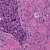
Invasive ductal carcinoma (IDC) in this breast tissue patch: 1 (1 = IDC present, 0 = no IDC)